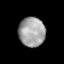
Tissue: prostate
Cell type: T cells
Senescence score: 0.3199
Nuclear area (px): 762
Mean DAPI intensity: 161.278